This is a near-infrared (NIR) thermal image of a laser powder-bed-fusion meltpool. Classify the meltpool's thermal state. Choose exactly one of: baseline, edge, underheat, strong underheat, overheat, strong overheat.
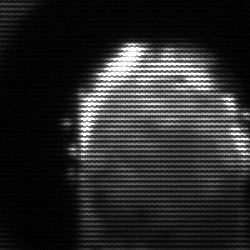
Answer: baseline